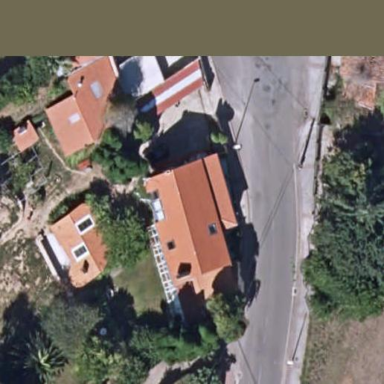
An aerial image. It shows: Simple and straightforward house.